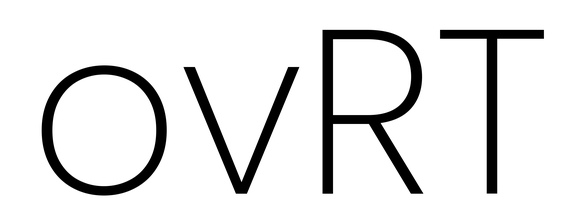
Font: Poppins-ExtraLight